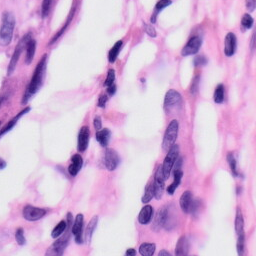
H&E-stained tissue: Skin